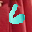
Label: 6